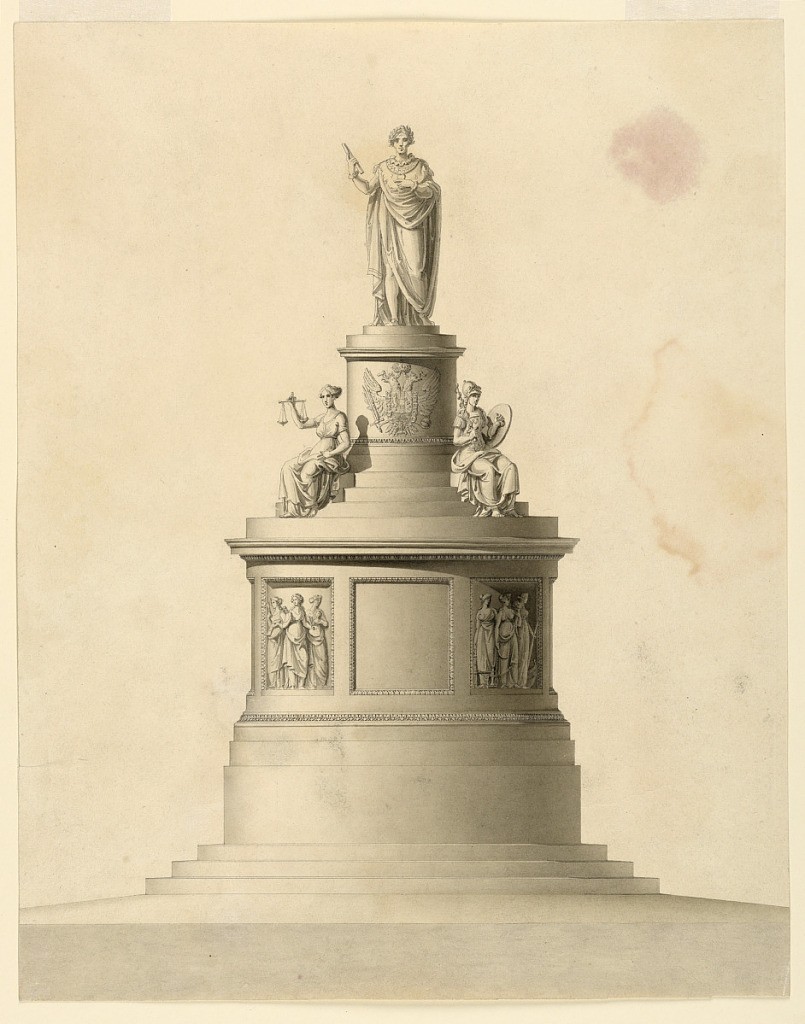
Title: Elevation of a Monument to Francis I, Emperor of Austria
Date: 1815–1830
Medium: Pen and black ink, brush and gray wash on off-white wove paper
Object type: Drawing
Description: An ovoid pedestal with the arms of Francis I stands atop a drum base on steps. At top is the figure of the Emperor wearing a laurel wreath and holding a scroll. Below him sits allegorical figures; at left, Justice. The drum is divided into panels, each with three women.